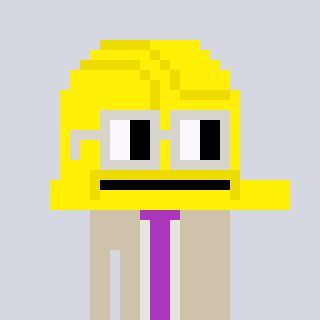
a pixel art character with square light gray glasses, a construction helmet-shaped head and a bege-colored body on a cool background